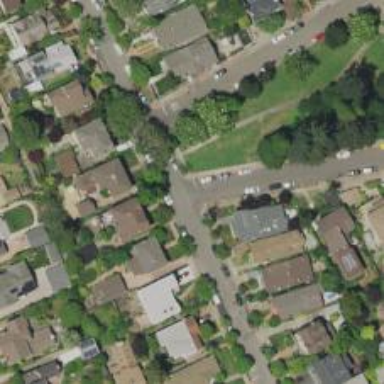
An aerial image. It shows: Residential road with asphalt surface and separate sidewalk.